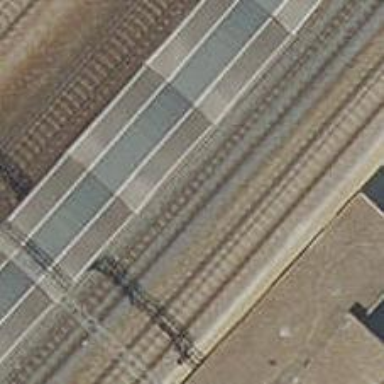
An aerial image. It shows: Stop position for public transport at railway stop.